四年级 · 立体几何学
从不同的方向观察

, 看到的形状不可能是（）。
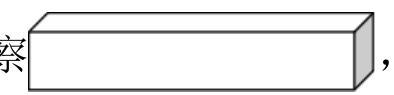
A. 长方形
B. 正方形
C. 圆
答案: C